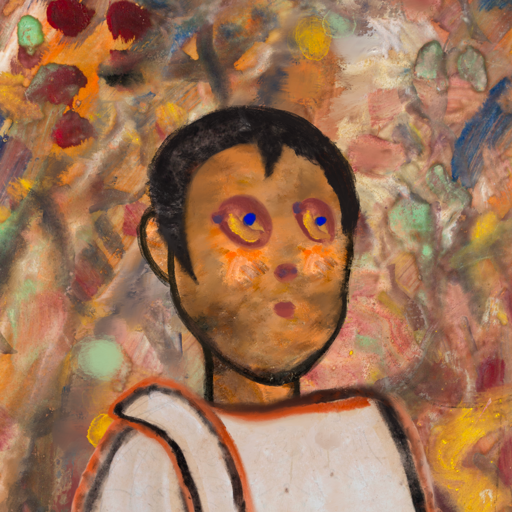
Background: Mother_And_Son_Mother, Head And Neck Side: Gypsy_Queen, Face Side: Mother_And_Son_Son, Bust: Roy_Bahadur, Hair Side: Roy_Bahadur, Head Accessory: Blank, Second Necklace: Blank, Necklace: Blank, Baby: Blank